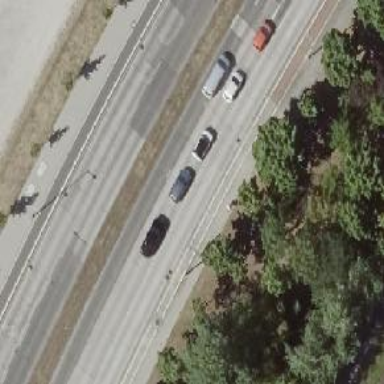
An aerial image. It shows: Secondary road with concrete surface and lane markings.